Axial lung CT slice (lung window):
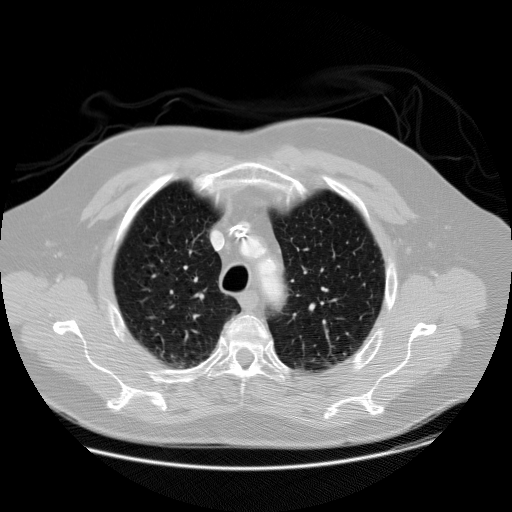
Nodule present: no